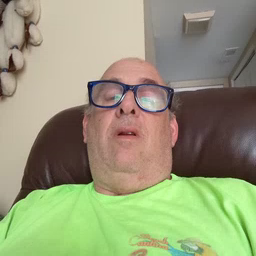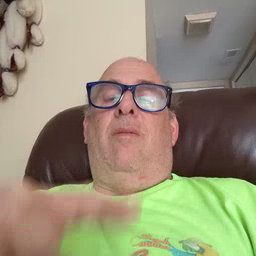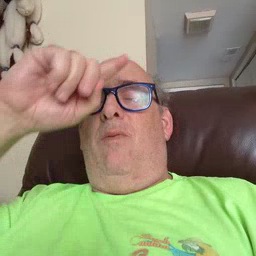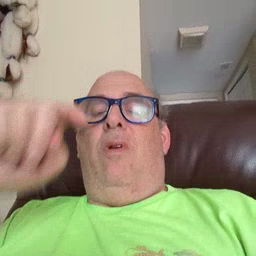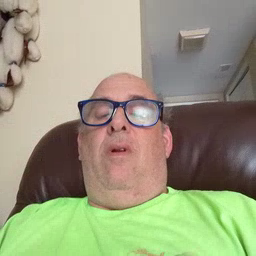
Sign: because